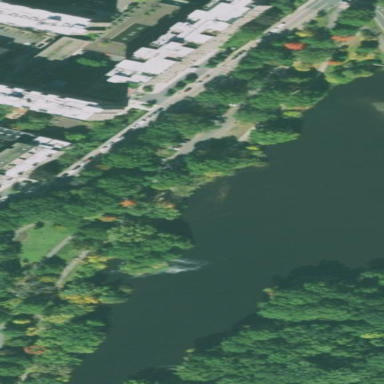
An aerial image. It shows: Park.